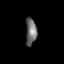
Tissue: skin
Cell type: Fibroblasts
Senescence score: 0.7473
Nuclear area (px): 297
Mean DAPI intensity: 107.195